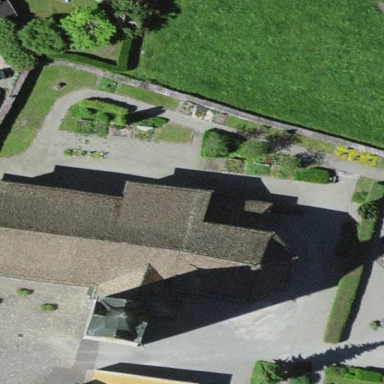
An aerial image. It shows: Church which is place of worship.